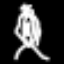
Label: hourglass